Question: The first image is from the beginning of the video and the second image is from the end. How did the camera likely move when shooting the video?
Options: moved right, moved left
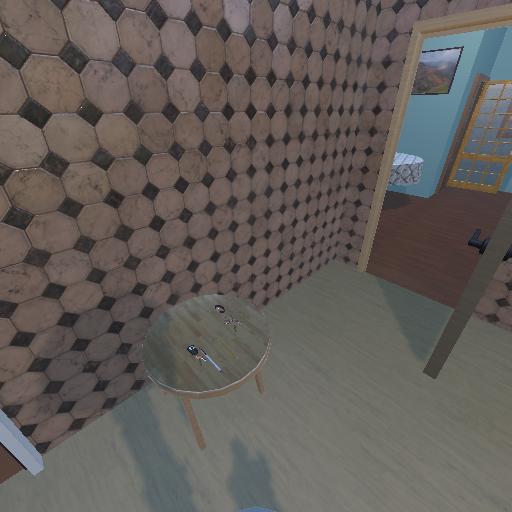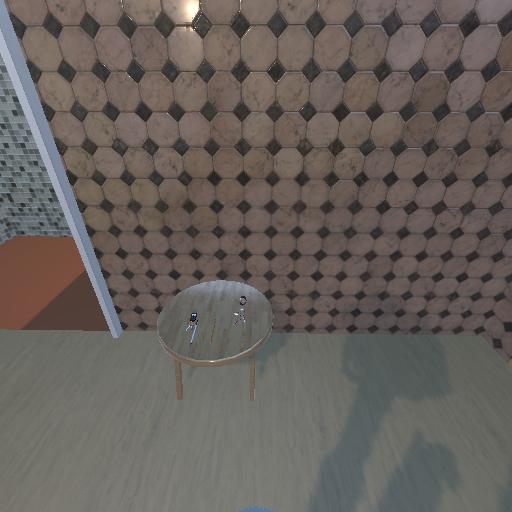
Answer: moved right